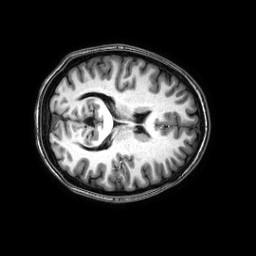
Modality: T1w
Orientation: axial
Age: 19
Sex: female
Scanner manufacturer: philips
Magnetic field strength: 3 T
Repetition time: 8.2 s
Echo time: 0.0037 s